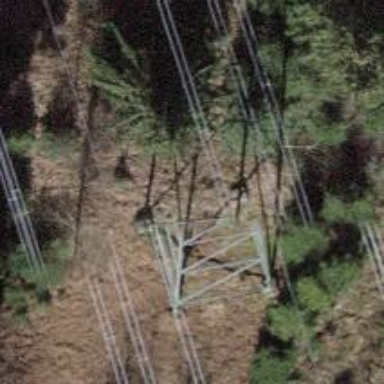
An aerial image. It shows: Towering power structure.